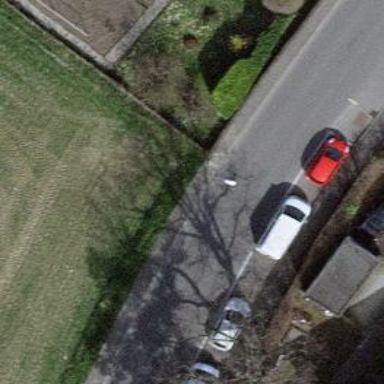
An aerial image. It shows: Feature for traffic calming is present.